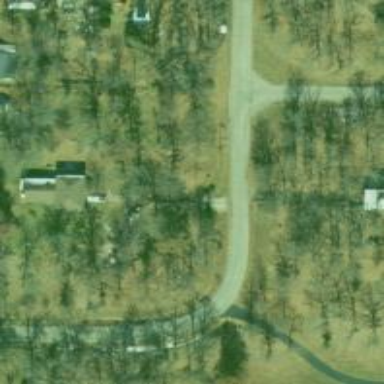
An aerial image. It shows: Residential road.